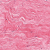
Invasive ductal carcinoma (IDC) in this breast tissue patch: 0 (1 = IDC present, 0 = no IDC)